Interaction volume radius: 5 \u00c5
Interaction volume height: 30 \u00c5
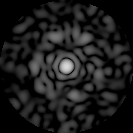
Disorder parameter: 0.8193